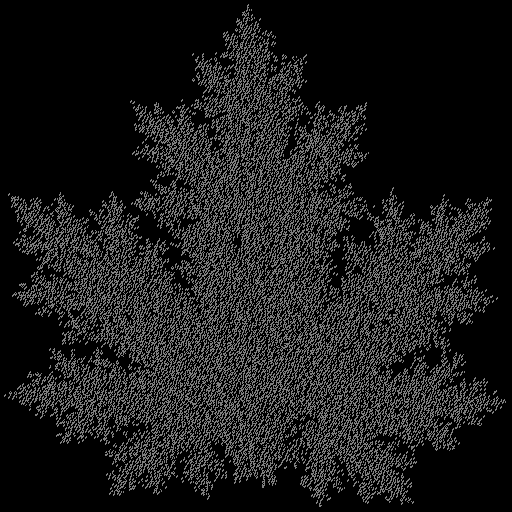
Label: maple_leaf